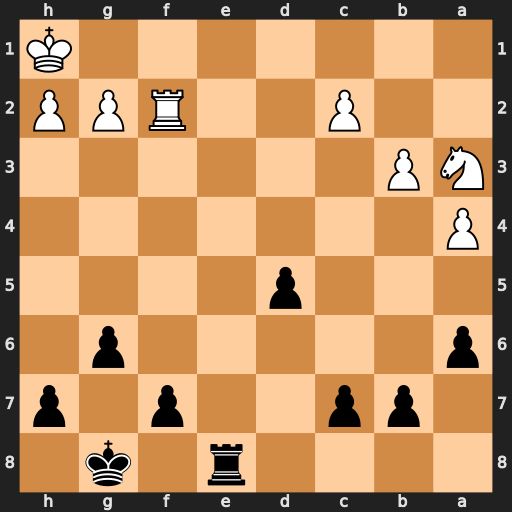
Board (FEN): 4r1k1/1pp2p1p/p5p1/3p4/P7/NP6/2P2RPP/7K
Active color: b
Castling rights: -
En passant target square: -
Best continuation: Re1+ Rf1 Rxf1#